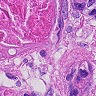
Metastatic tissue present: yes